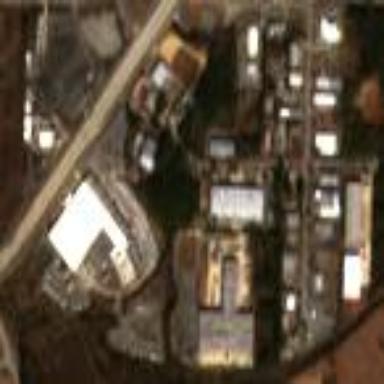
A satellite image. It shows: Industrial area.